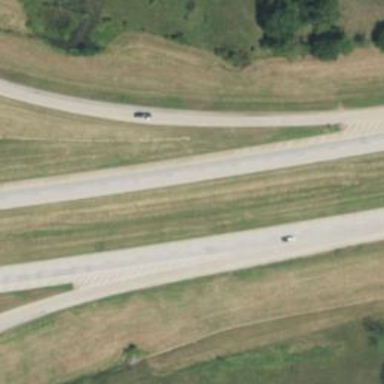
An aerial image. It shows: Trunk link highway.